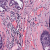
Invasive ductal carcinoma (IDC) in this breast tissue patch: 1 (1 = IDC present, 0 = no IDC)